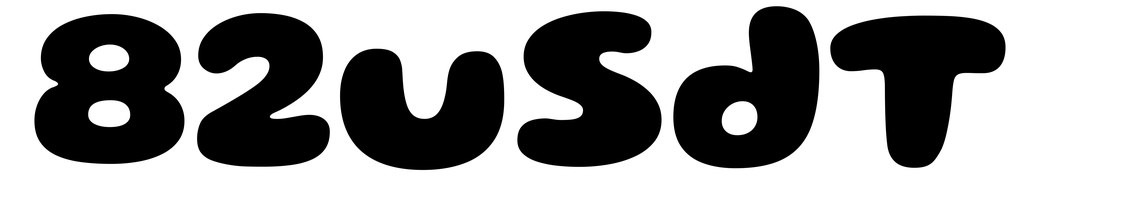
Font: Gluten_ExtraBold